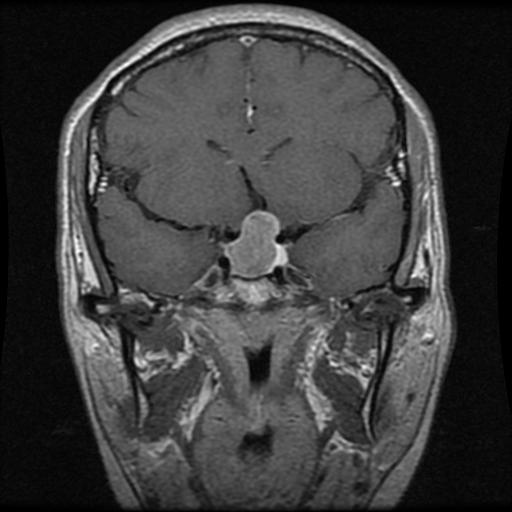
Label: pituitary